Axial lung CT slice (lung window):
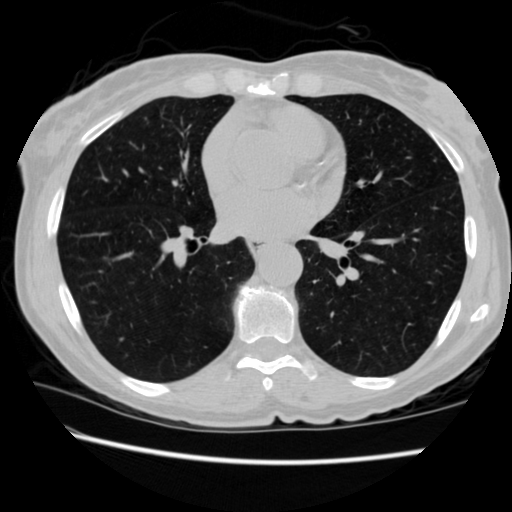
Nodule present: no